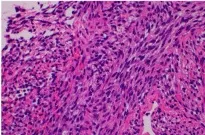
Histopathological findings of cardiac monophasic synovial sarcoma. Resected specimens demonstrate that the tumor has spindle cell components with mitotic activity, focal necrosis, no rhabdoid cells (A-C).
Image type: pathology (h&e)